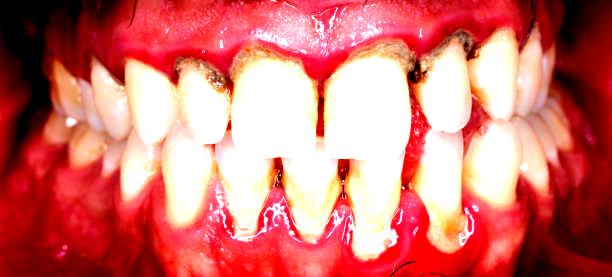
Condition: Gingivitis